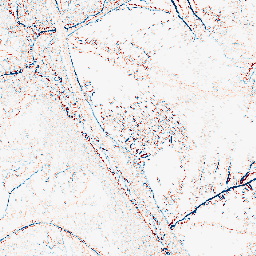
Category: edge_preserving
Decomposition family: median
Decomposition parameters: size: 3
Upsampling method: sinc_hamming
Upsampling parameters: scale: 4
kernel_size: 8
Upsampling scale: 4